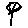
Label: tree